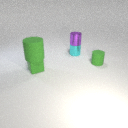
large green rubber cylinder above small green rubber cube